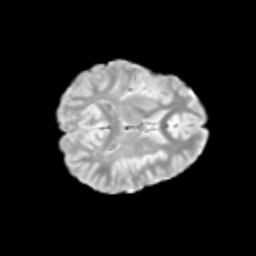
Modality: T2w
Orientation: axial
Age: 10
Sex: female
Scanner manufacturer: siemens
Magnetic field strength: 3 T
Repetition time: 3.8 s
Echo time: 0.07 s